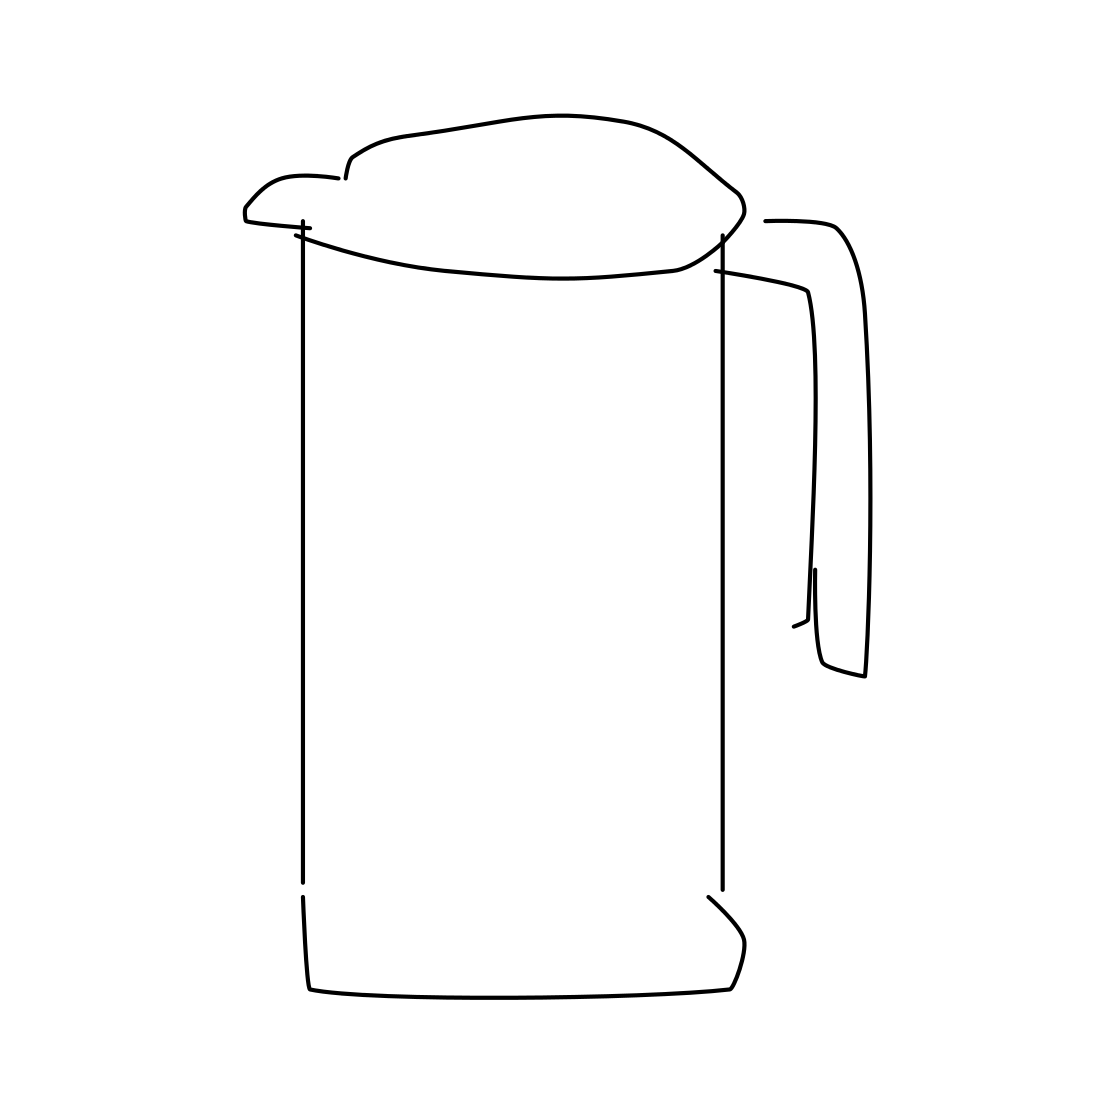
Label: mug